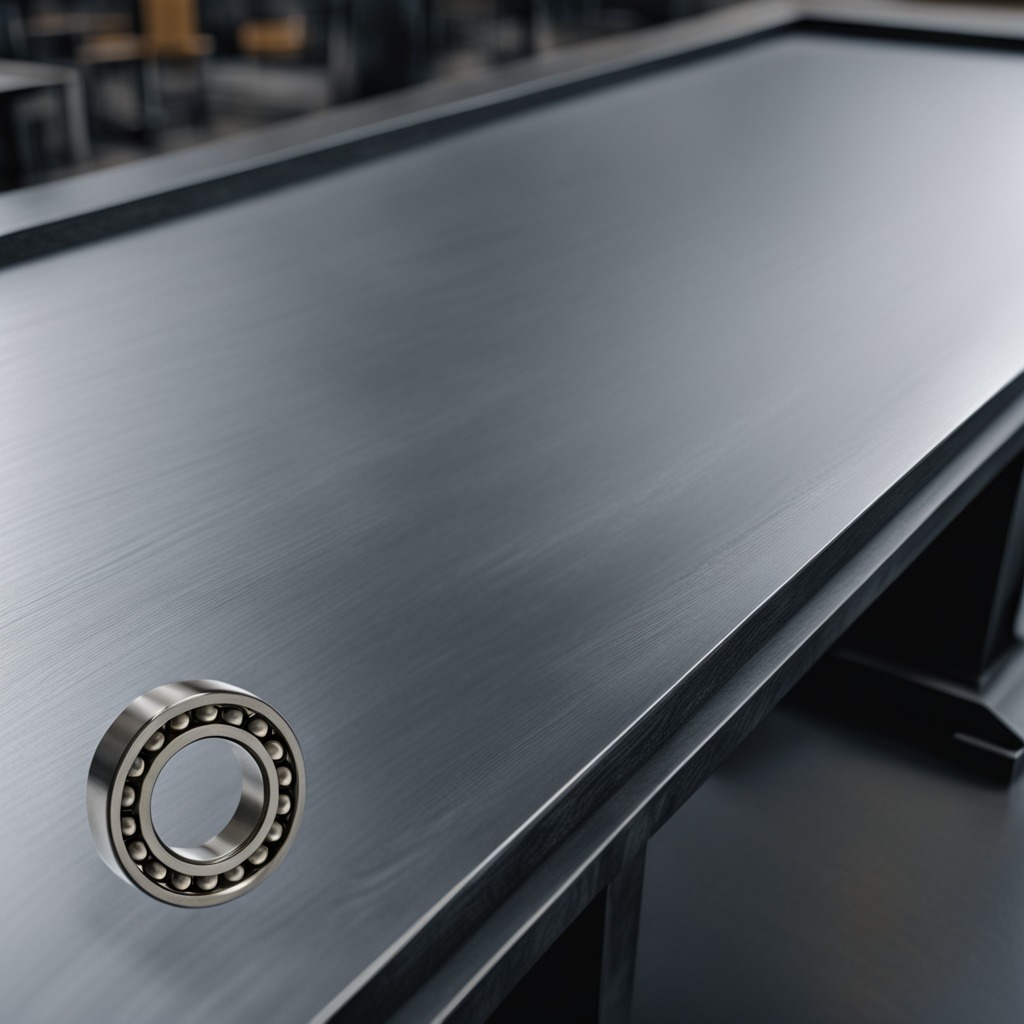
A metal ball bearing lies on a cold steel table in a mining workshop gritty textures